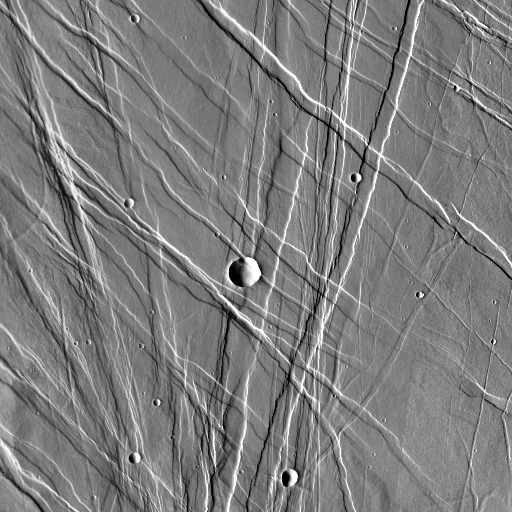
Crater classes present: Background, Other